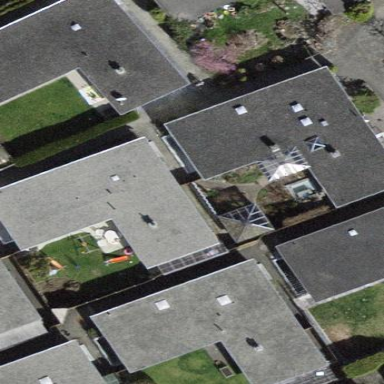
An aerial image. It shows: Residential building with flat roof.